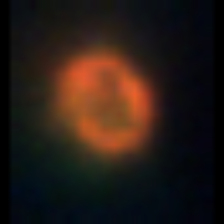
Taxon: Gymnodinium
Group: Dinoflagellates